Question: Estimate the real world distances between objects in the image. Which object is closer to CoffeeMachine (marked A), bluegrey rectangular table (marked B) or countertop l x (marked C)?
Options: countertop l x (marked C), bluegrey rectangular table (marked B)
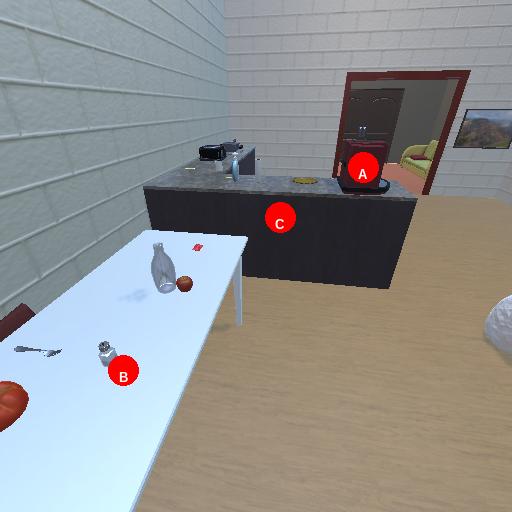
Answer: countertop l x (marked C)